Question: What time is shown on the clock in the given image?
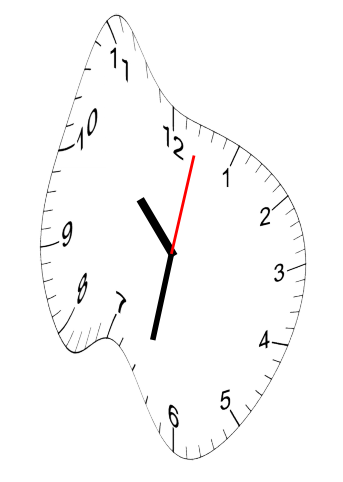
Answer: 10:32:02